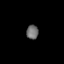
Tissue: prostate
Cell type: T cells
Senescence score: 0.3276
Nuclear area (px): 166
Mean DAPI intensity: 109.855